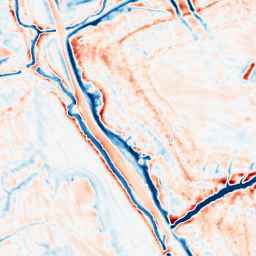
Category: multiscale
Decomposition family: dog_multiscale
Decomposition parameters: sigma_ratio: 1.4
n_scales: 6
base_sigma: 0.5
Upsampling method: bilinear
Upsampling parameters: scale: 4
Upsampling scale: 4